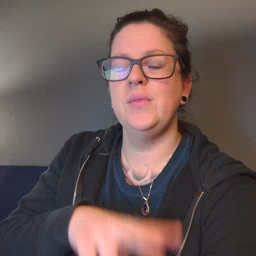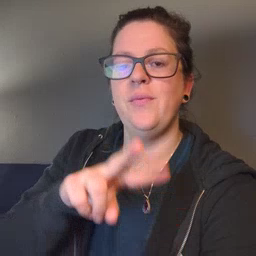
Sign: fall